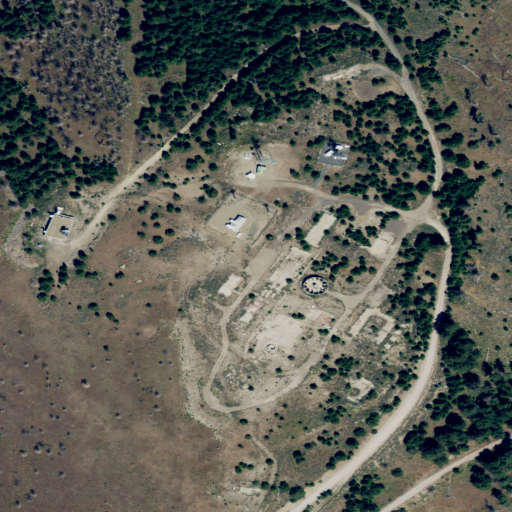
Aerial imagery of mountain in Oregon named Beaver Mountain containing shrub, grassland, evergreen forest, low intensity development, medium intensity development, and open development